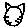
Label: cat